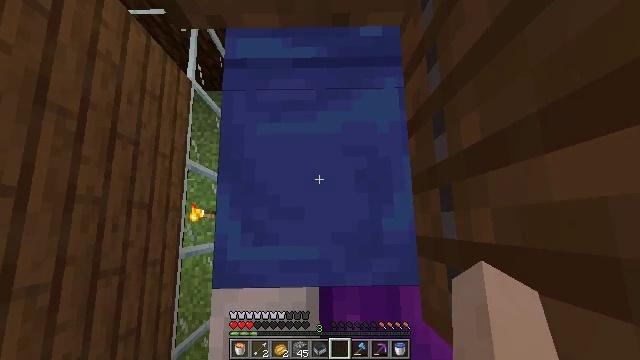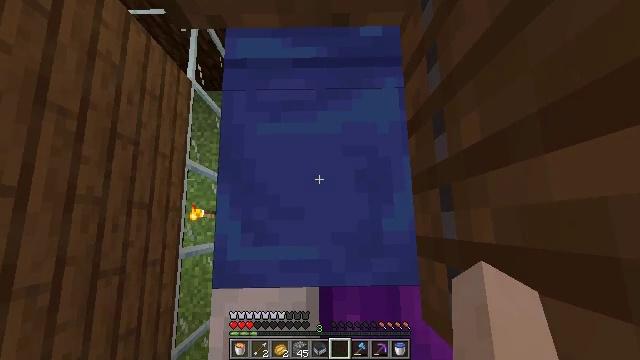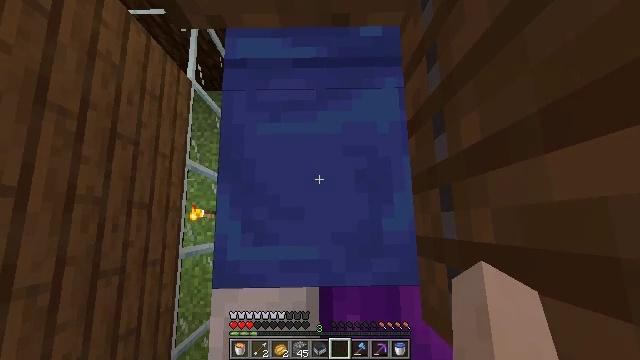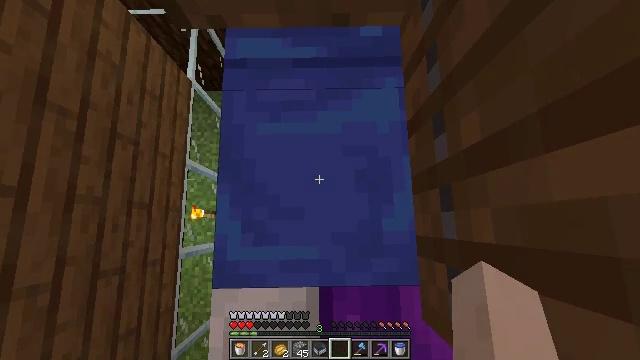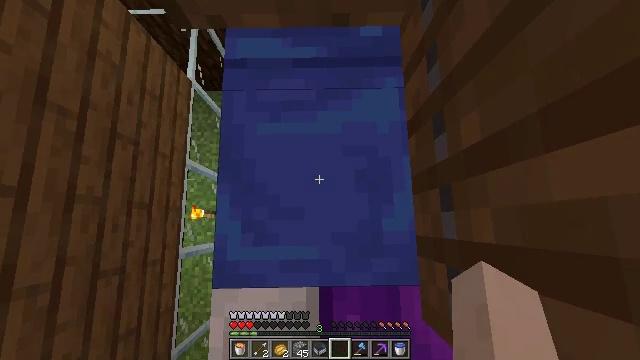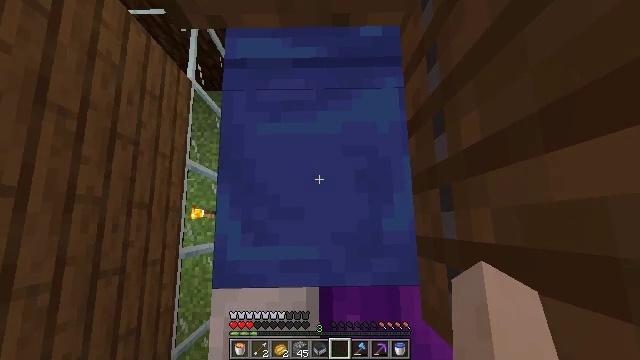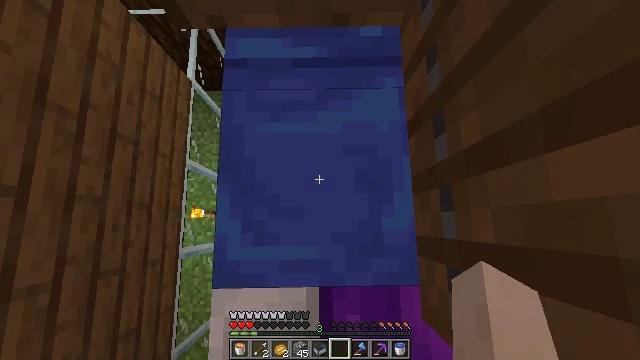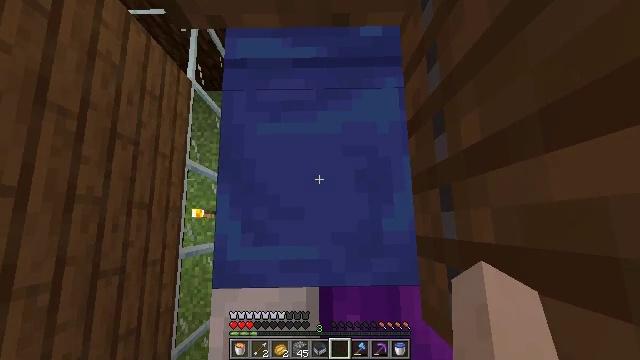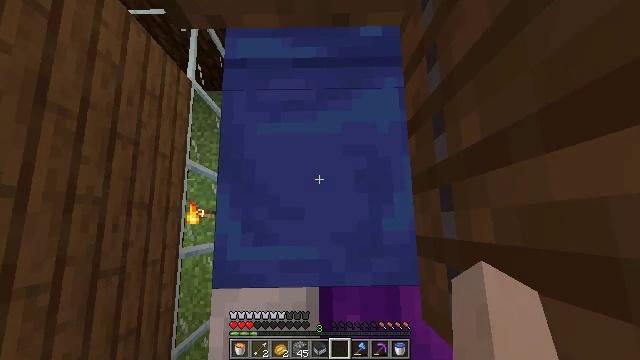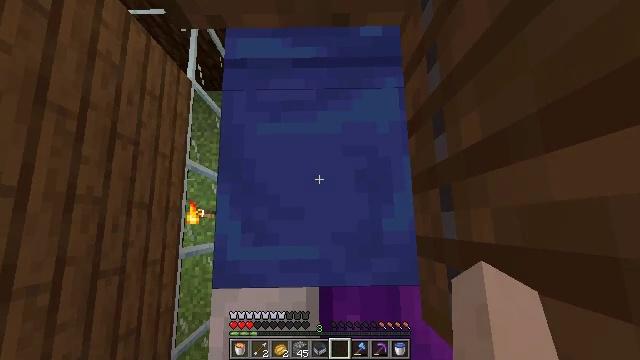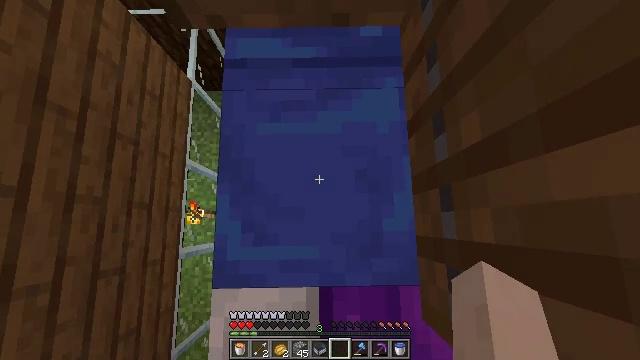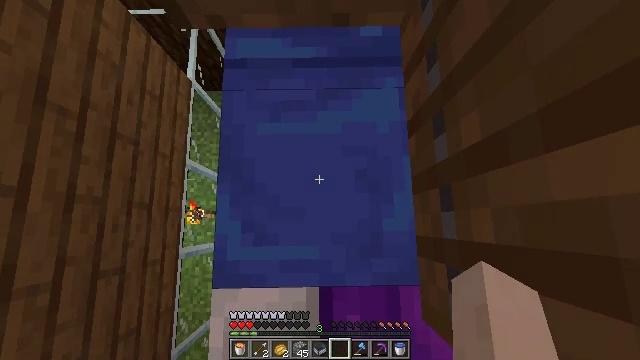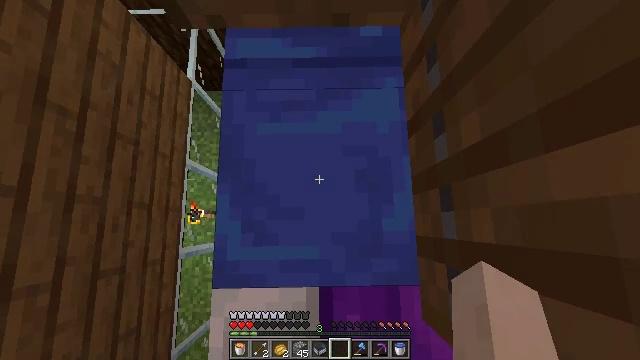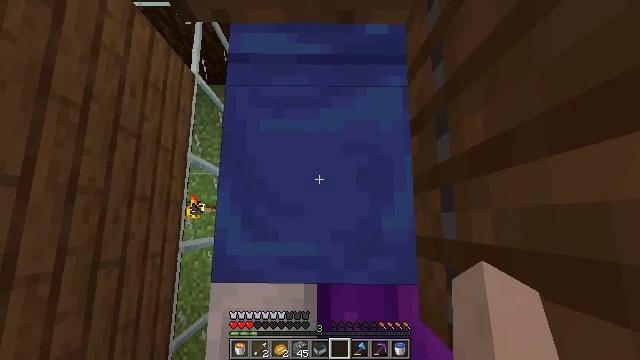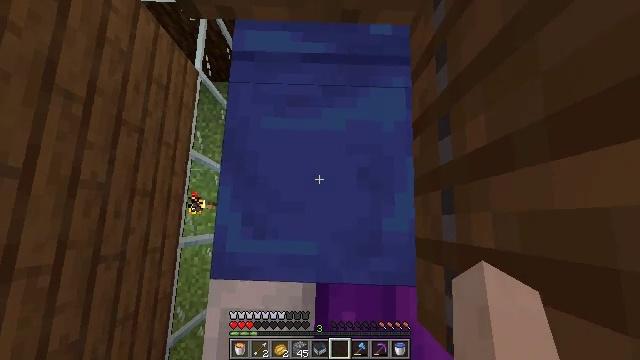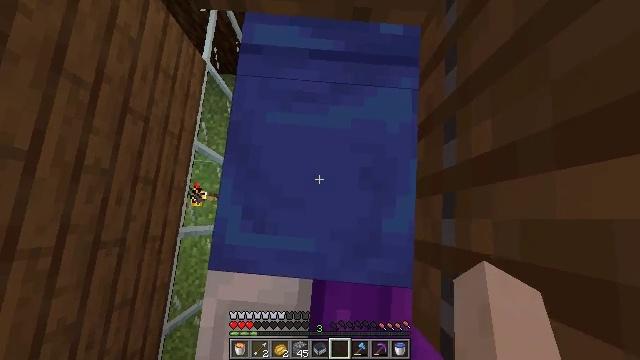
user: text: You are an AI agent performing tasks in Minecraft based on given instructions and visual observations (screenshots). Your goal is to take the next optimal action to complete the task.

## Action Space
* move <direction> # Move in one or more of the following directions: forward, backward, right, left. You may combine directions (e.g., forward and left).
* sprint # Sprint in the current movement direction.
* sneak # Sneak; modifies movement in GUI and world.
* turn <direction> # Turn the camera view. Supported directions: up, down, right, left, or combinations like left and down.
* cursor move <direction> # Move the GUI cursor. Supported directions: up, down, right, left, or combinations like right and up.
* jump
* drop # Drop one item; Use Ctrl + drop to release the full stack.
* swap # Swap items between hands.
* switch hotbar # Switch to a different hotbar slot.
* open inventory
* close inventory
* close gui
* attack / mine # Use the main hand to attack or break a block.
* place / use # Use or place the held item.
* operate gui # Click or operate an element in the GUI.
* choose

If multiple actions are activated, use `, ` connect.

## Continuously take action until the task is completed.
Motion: motion action
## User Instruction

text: Break the blue bed to move it.
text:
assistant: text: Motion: sneak
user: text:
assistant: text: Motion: sneak
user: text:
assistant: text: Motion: sneak
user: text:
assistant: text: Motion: sneak
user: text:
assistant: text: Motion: sneak
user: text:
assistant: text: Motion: sneak
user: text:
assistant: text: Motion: sneak
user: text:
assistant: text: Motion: sneak
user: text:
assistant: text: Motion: sneak
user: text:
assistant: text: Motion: sneak
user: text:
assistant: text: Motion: sneak
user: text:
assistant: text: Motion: sneak
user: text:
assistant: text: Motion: sneak, turn left
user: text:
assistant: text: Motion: sneak, turn left
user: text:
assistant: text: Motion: sneak, turn left
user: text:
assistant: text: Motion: sneak, turn left
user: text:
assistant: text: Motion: sneak
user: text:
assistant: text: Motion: sneak
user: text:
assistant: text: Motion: sneak, attack / mine
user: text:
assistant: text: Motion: sneak, attack / mine
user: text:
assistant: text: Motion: sneak, attack / mine
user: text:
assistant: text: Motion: sneak, attack / mine
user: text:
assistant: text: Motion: sneak
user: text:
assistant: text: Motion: sneak
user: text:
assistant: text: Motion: sneak
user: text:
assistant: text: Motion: sneak
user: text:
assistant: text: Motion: sneak
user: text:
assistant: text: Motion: sneak
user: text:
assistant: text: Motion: sneak
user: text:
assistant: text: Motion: sneak